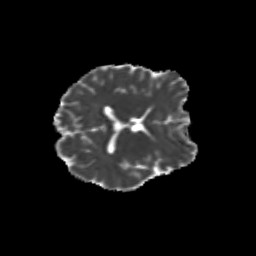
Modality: MD
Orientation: axial
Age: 21
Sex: male
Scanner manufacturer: siemens
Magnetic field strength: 3 T
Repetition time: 3.5 s
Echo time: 0.104 s